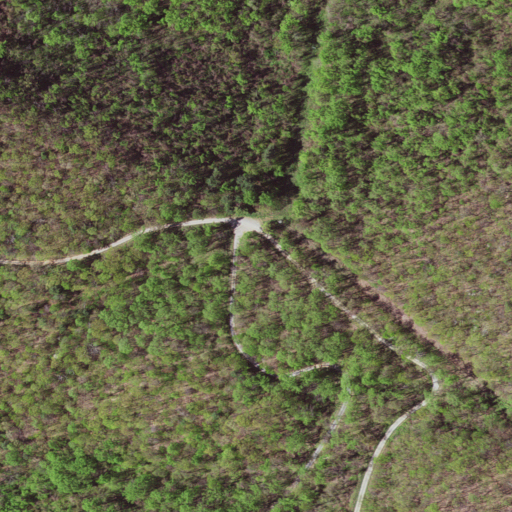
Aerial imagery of gap in Virginia named Parkers Gap containing deciduous forest, open development, low intensity development, and medium intensity development